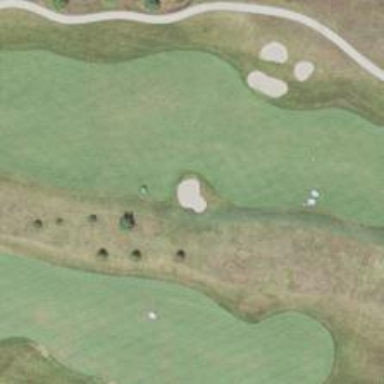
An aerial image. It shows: Golf hole.